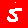
Digit: 5